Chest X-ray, PA view. Patient: 61 years old, sex M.
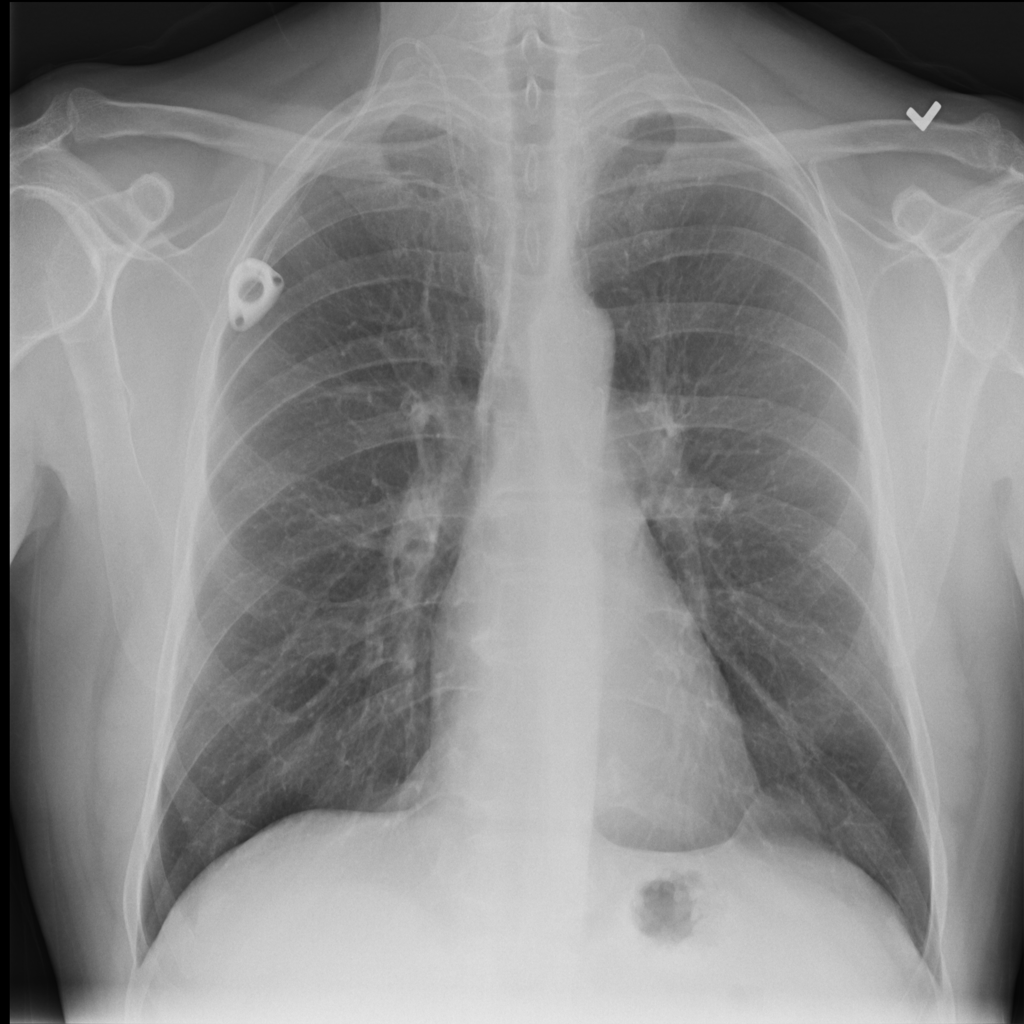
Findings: Emphysema